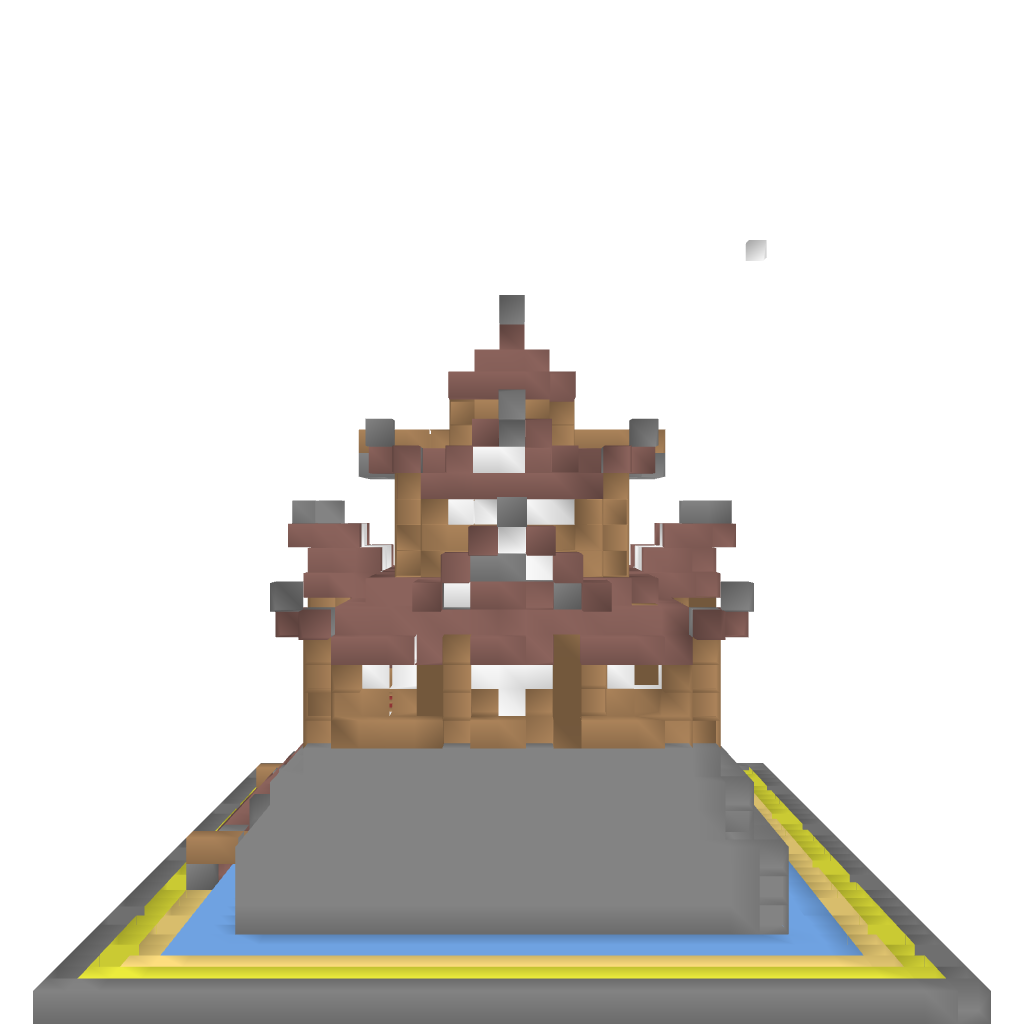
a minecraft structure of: Supreme Class Asian Style House bad low quality